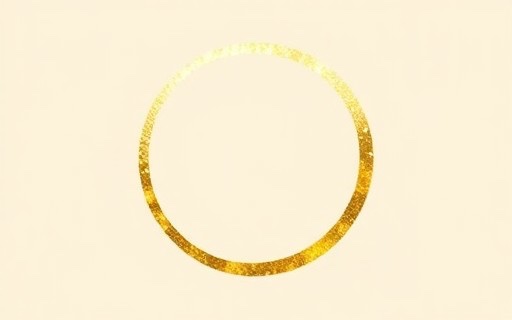
Category: Wedding